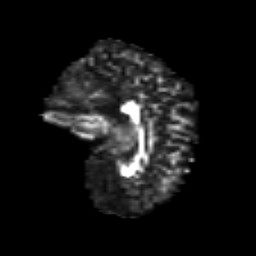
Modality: FA
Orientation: sagittal
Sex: male
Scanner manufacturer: siemens
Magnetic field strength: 3 T
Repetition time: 5 s
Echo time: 0.071 s